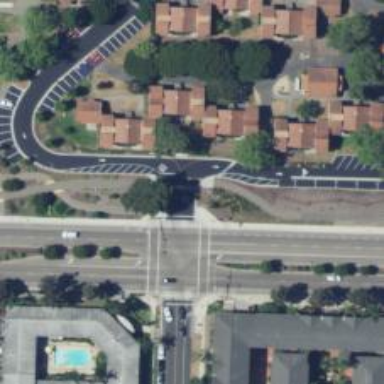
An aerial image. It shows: Pedestrian crossing with zebra markings on footway.